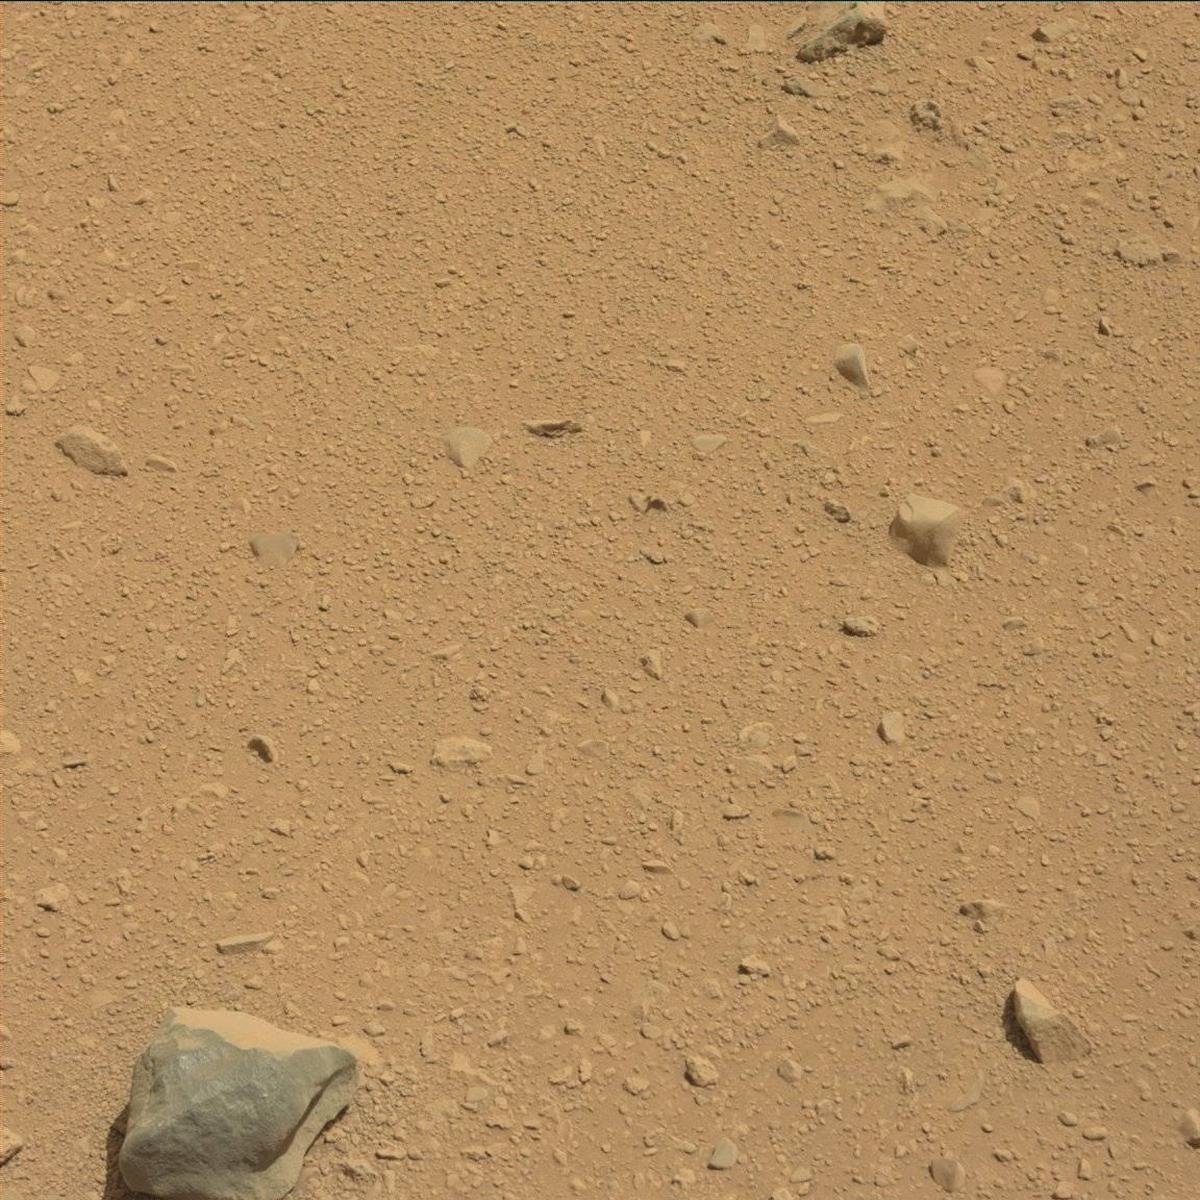
Terrain classes present: Bedrock, Rock, Sand / Soil